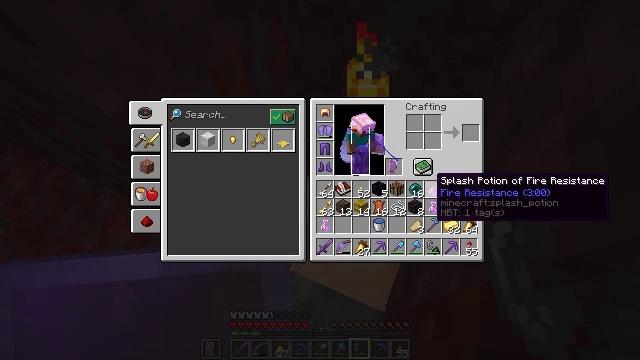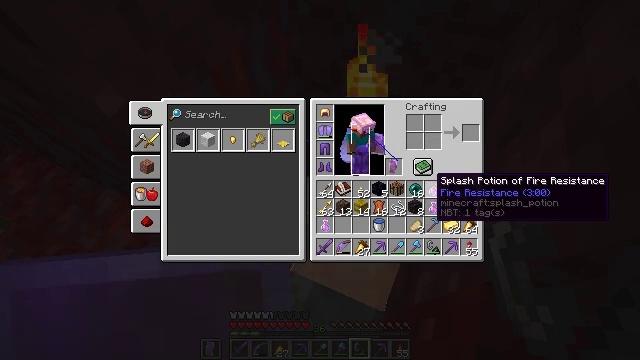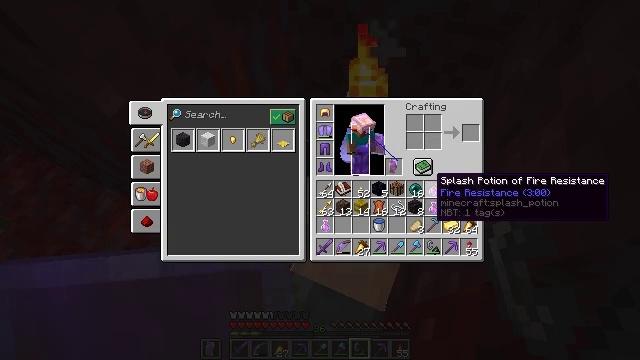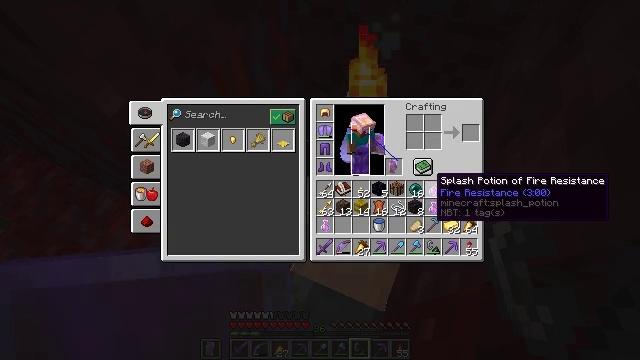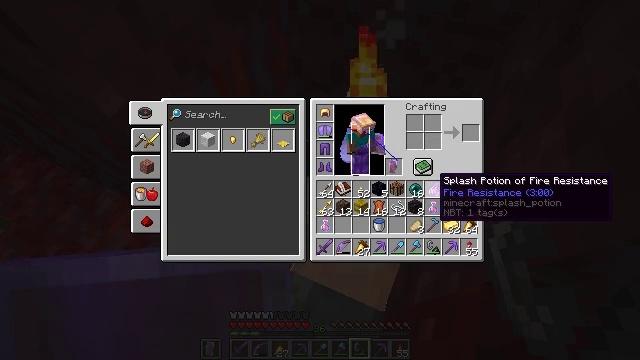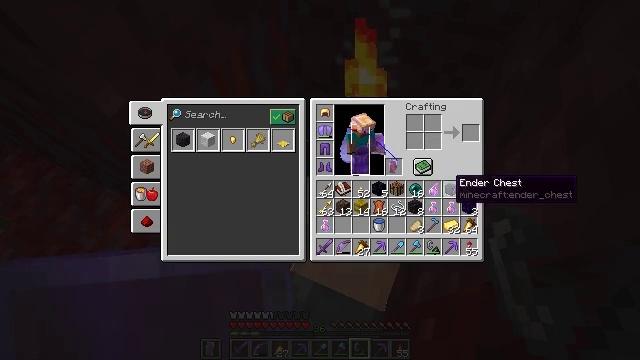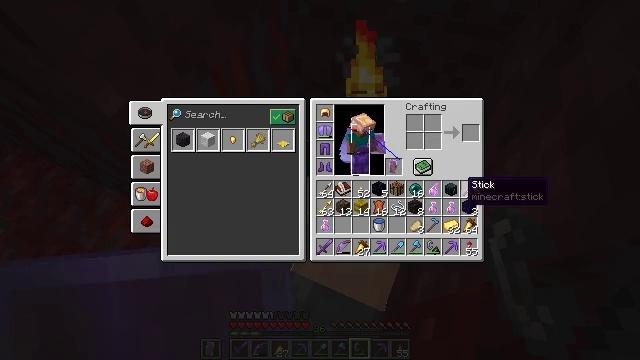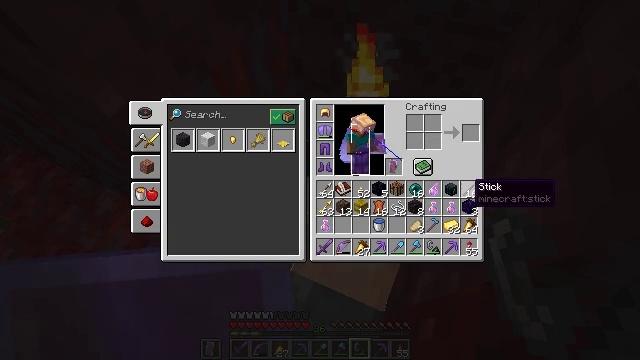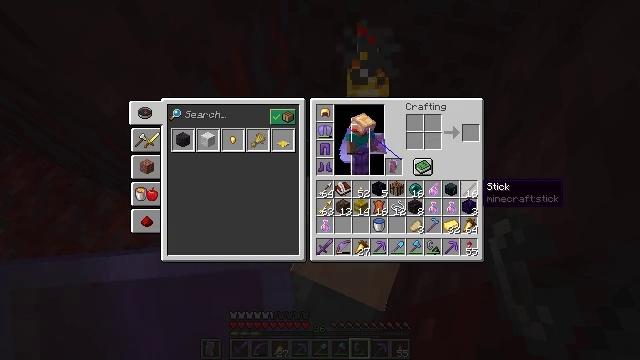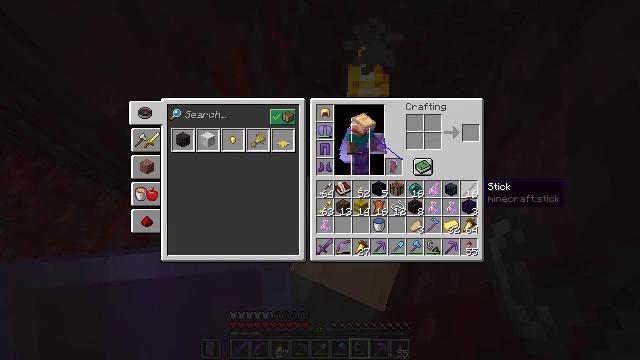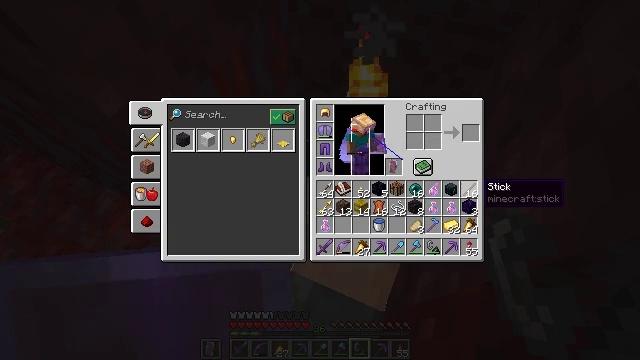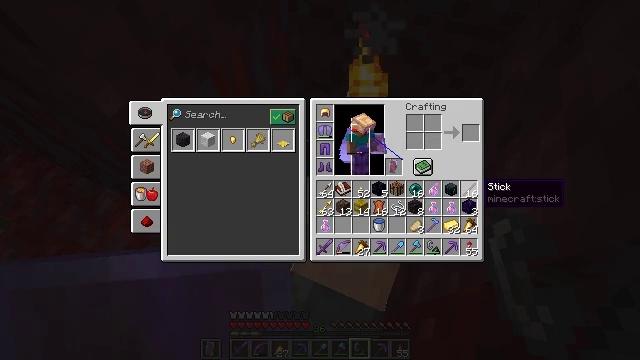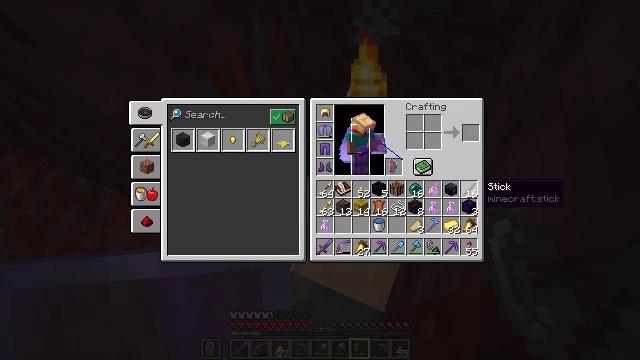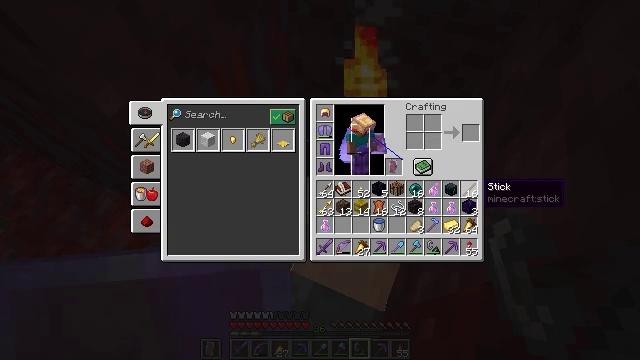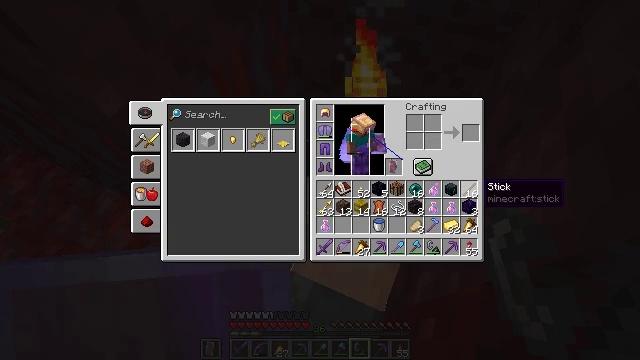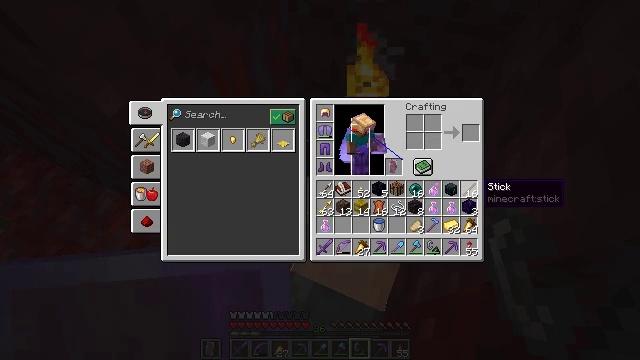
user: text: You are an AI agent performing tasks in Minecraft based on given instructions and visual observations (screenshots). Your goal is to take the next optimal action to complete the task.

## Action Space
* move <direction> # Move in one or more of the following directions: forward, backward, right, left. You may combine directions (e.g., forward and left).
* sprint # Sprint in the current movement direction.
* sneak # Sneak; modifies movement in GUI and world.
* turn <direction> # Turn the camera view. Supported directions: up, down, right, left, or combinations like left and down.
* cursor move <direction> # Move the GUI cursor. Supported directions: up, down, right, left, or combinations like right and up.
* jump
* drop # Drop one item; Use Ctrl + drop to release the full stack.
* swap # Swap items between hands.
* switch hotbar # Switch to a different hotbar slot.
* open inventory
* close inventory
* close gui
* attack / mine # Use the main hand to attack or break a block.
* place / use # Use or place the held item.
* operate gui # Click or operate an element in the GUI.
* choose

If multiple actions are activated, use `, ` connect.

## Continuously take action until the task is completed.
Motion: motion action
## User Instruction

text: Drop a fire charge.
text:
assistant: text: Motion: no_op
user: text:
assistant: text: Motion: no_op
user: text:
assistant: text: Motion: no_op
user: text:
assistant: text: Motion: no_op
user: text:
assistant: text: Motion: cursor move right
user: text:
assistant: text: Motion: cursor move right
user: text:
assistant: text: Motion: cursor move right
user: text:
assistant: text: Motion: cursor move right
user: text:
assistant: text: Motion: no_op
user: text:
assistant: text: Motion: no_op
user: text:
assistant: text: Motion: no_op
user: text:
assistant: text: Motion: no_op
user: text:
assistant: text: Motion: no_op
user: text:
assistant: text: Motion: no_op
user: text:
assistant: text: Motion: no_op
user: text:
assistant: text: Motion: no_op
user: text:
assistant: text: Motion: no_op
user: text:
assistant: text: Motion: no_op
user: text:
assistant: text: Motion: no_op
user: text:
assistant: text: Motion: no_op
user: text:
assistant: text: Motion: no_op
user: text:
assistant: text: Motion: no_op
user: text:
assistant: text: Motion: no_op
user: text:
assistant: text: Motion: no_op
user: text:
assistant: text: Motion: no_op
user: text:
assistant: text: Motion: no_op
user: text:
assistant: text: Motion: no_op
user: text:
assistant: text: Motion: no_op
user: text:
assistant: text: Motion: no_op
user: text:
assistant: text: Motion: no_op